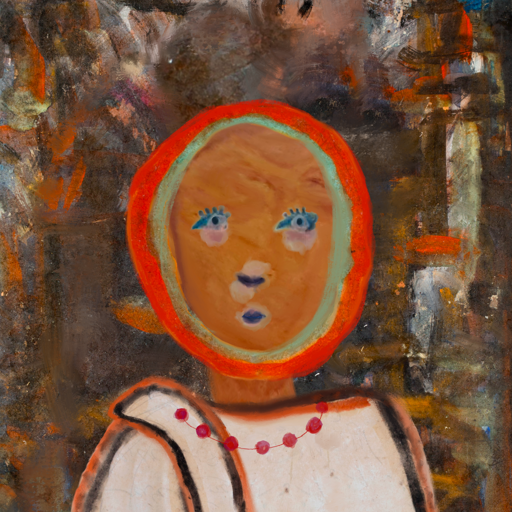
Background: GypsyQueen, Head And Neck Front: Pious_Lady, Face Front: Hill_Girl, Bust: Roy_Bahadur, Hair Front: Sisters, Head Accessory: Blank, Second Necklace: Blank, Necklace: Irani_3, Baby: Blank